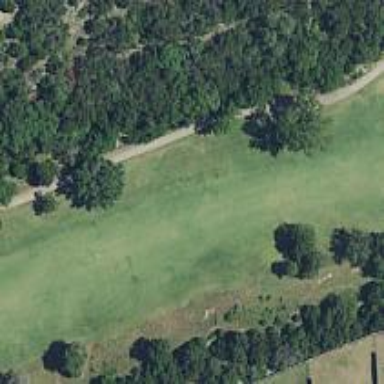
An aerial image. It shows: Pathway for golfing.